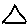
Label: triangle